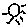
Label: sun